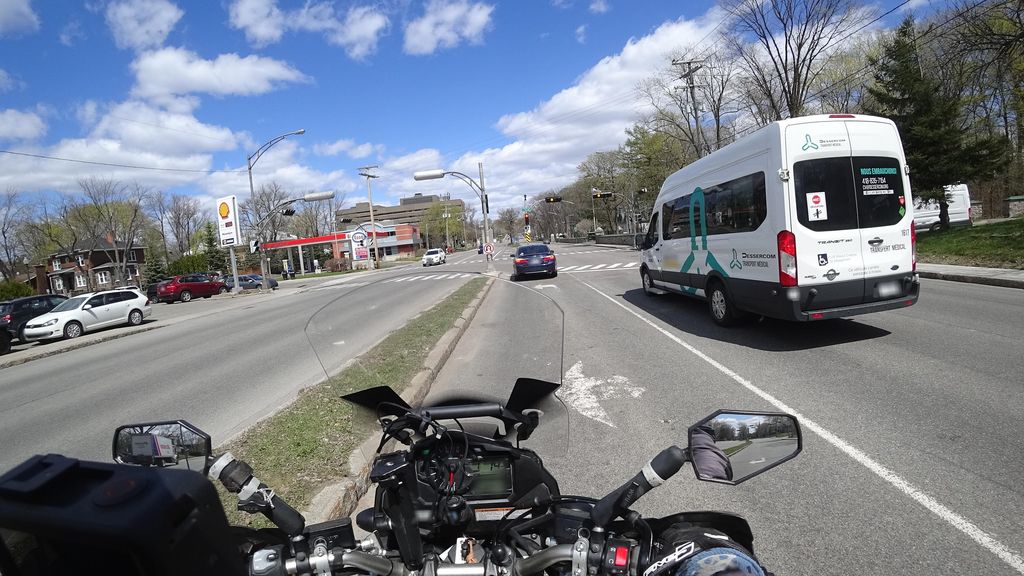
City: quebec_city